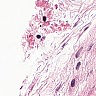
Metastatic tissue present: no